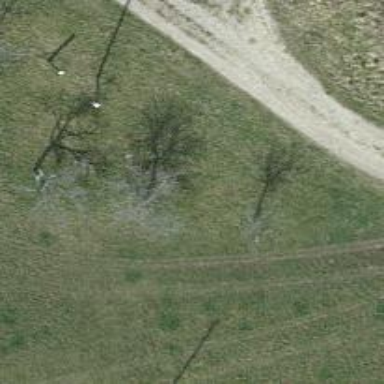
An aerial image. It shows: Single tag "natural: tree."